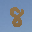
Label: 8